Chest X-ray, PA view. Patient: 73 years old, sex F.
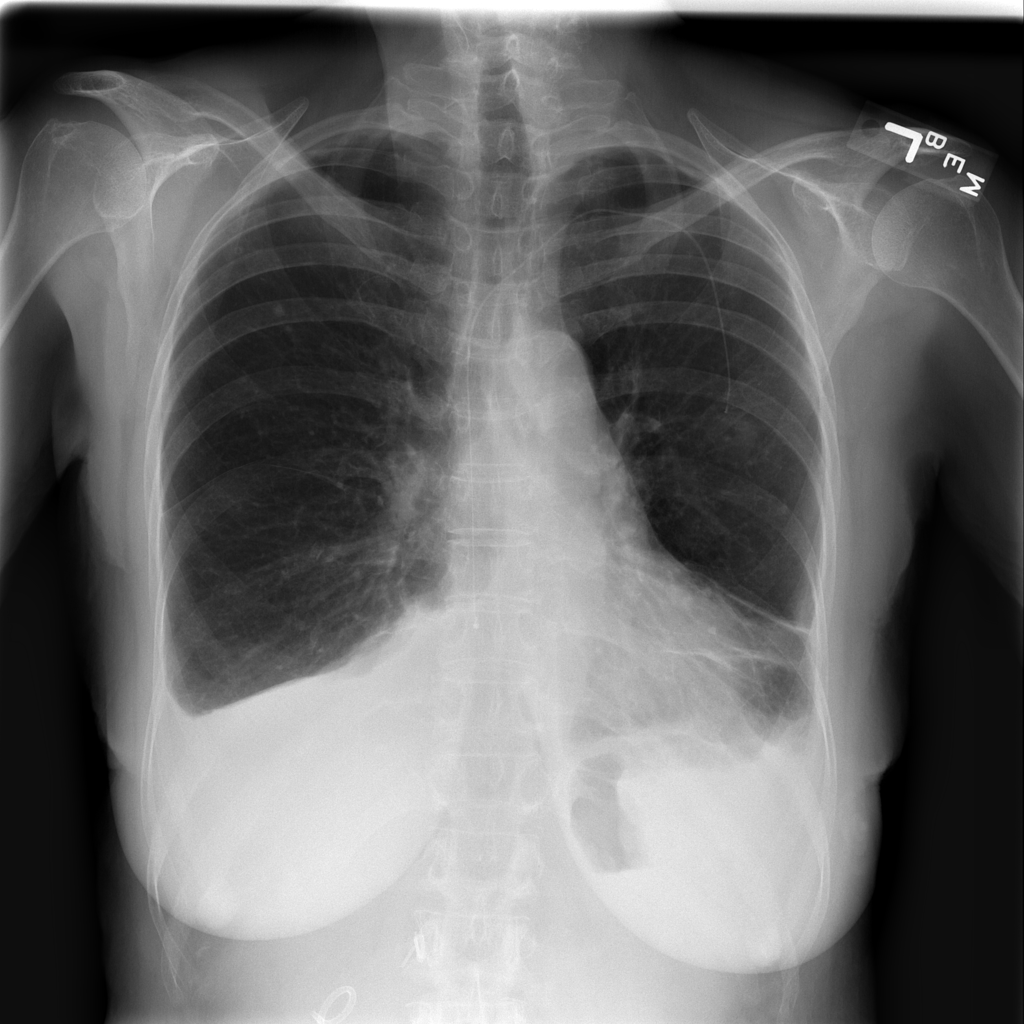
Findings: Effusion, Infiltration